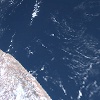
Label: water